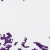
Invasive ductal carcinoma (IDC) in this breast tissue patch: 0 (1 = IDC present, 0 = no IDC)